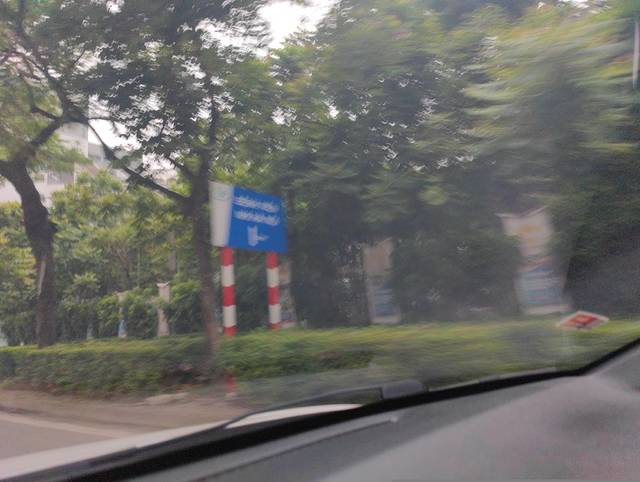
Region: Vietnam
Coordinates: 20.981, 105.767